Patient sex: M
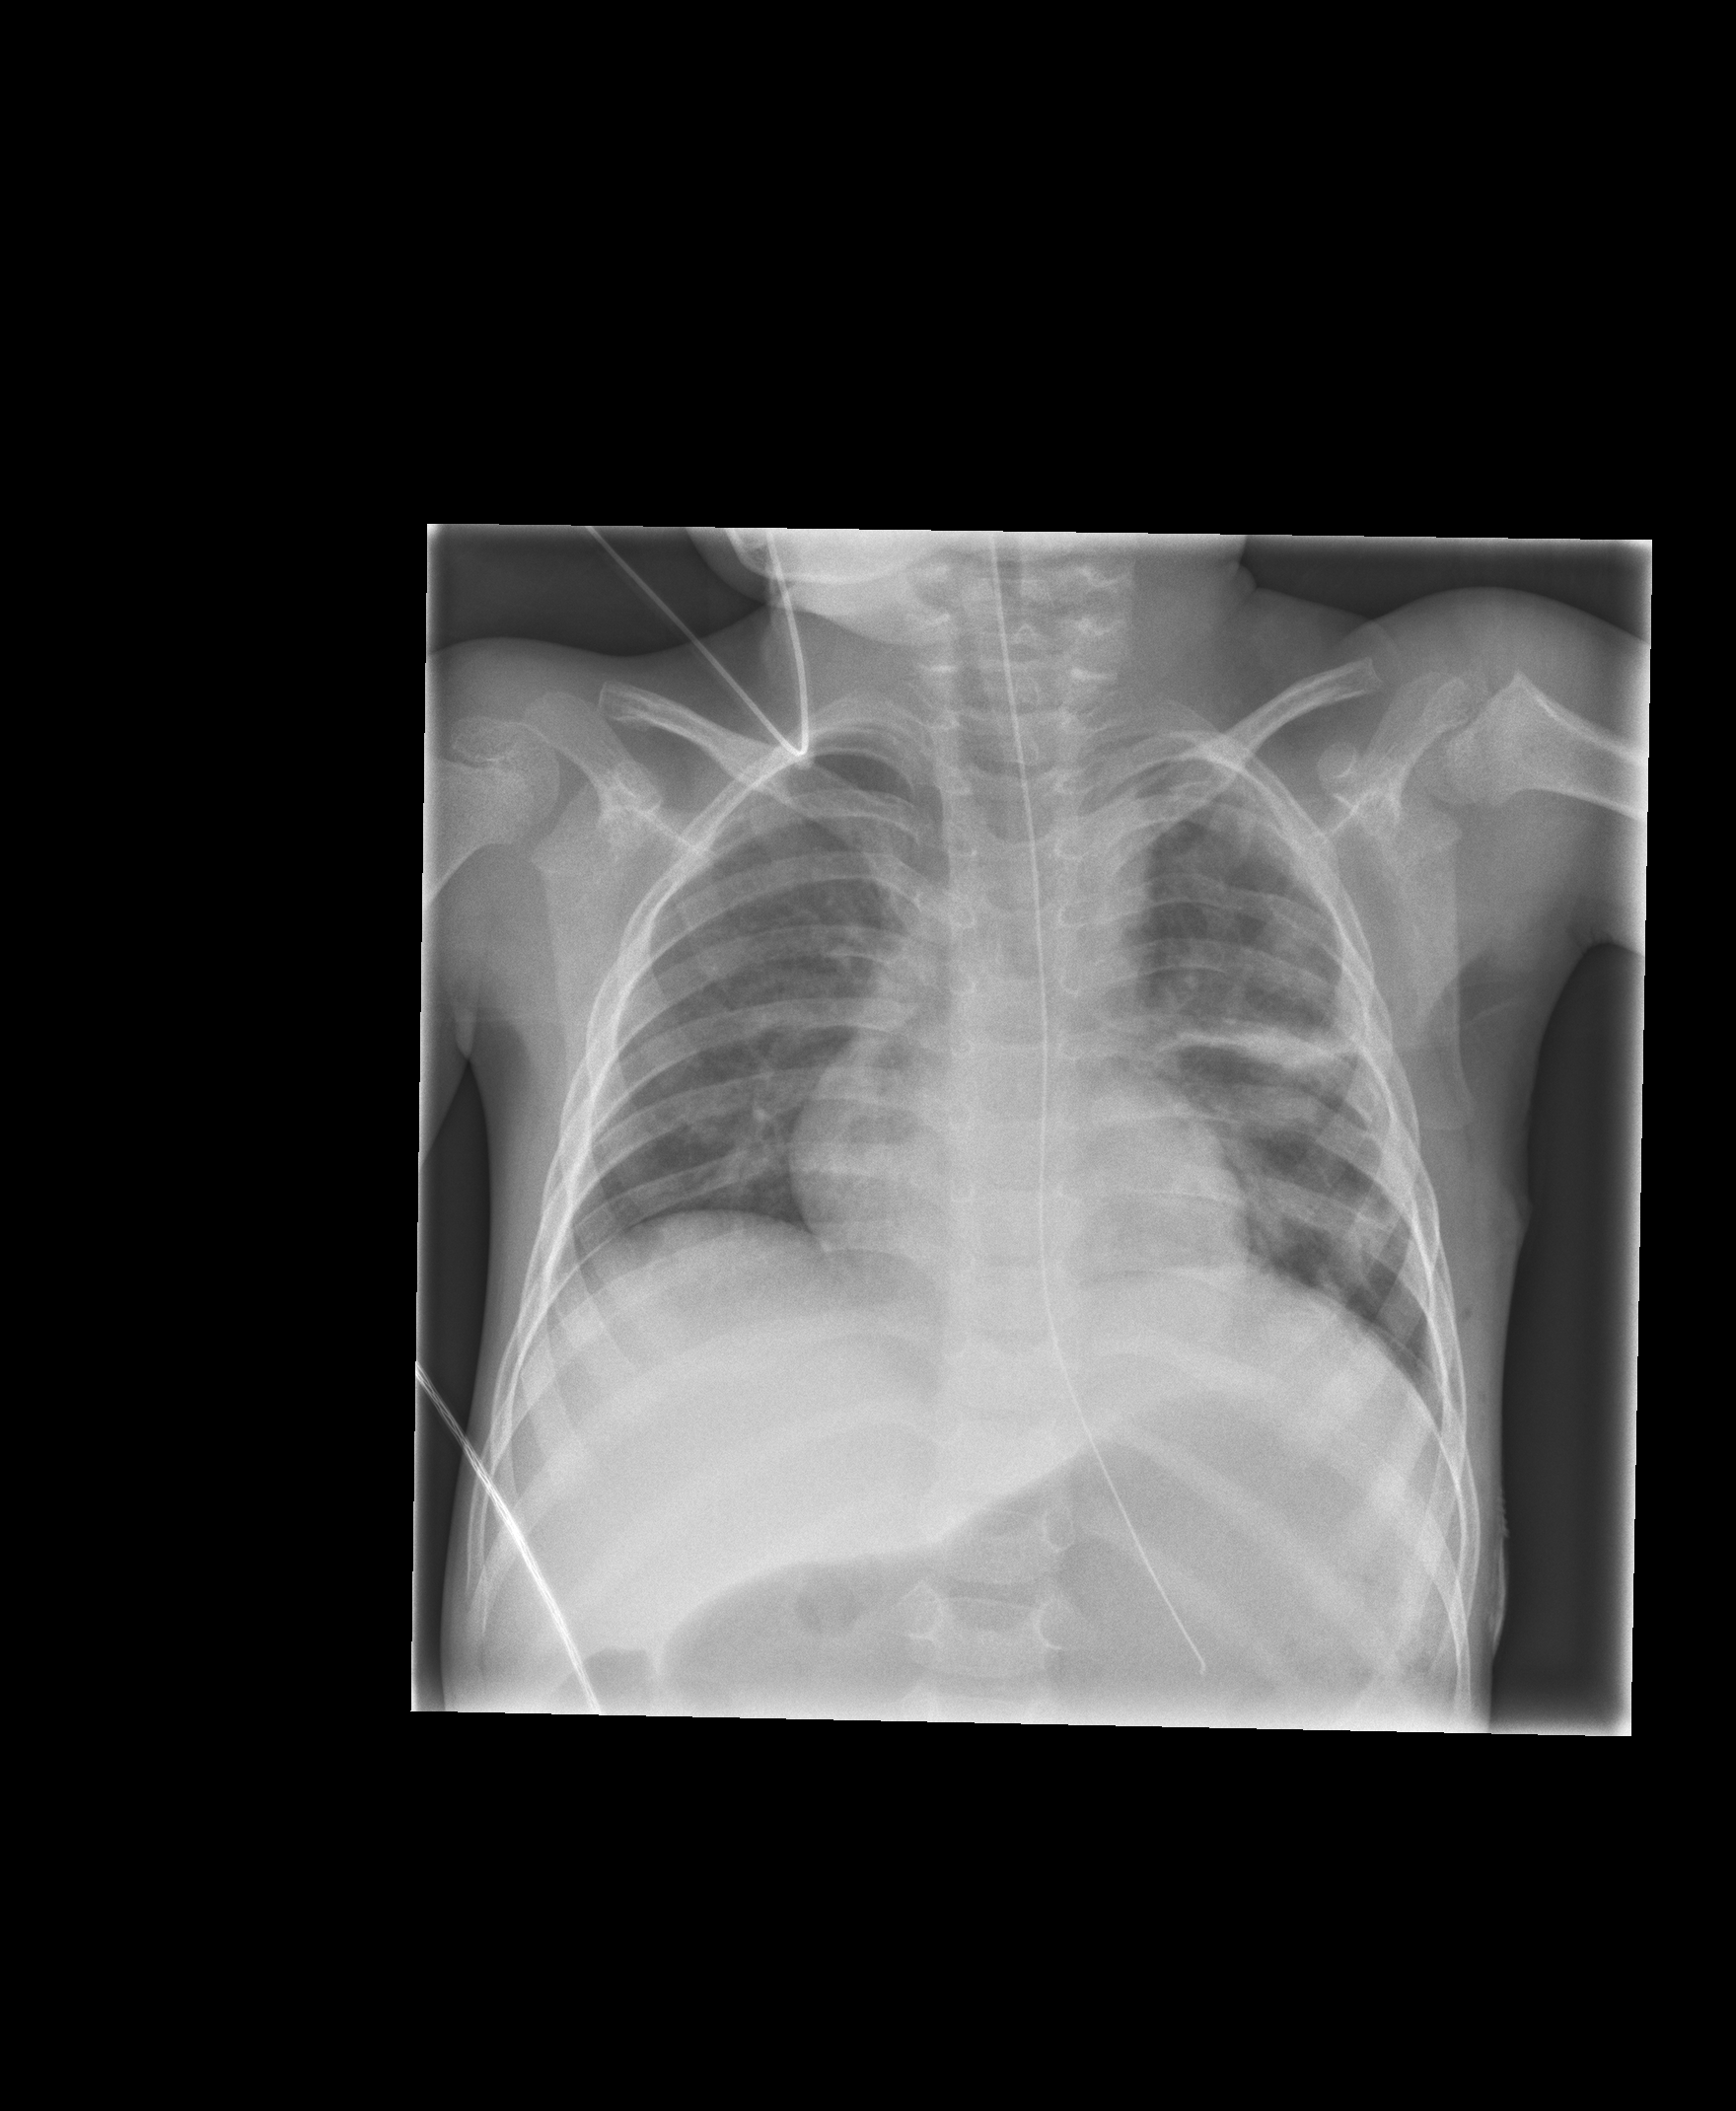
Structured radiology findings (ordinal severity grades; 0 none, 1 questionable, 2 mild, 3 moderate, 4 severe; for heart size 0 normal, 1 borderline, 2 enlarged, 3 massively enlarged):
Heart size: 0
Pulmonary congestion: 0
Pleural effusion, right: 0
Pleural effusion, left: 0
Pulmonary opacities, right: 0
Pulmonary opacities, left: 0
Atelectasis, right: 0
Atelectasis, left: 2